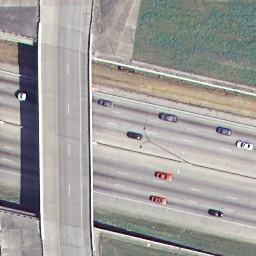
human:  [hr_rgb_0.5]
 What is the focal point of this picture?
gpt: overpass